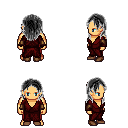
a pixel art fantasy rpg character, male body template, human, tanned skin, red robe, red pants, gray long hairstyle, cloth bracers, brown shoes, four views (front, back, left, right), 2x2 character sprite sheet, small pixel art, hard edges, no anti-aliasing